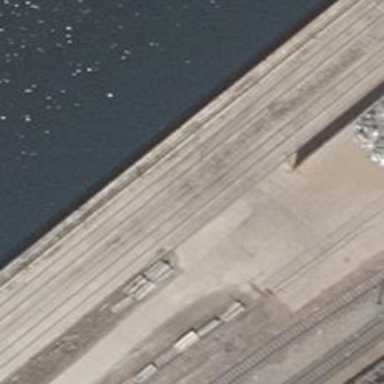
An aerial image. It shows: Railway yard in service.